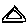
Label: triangle